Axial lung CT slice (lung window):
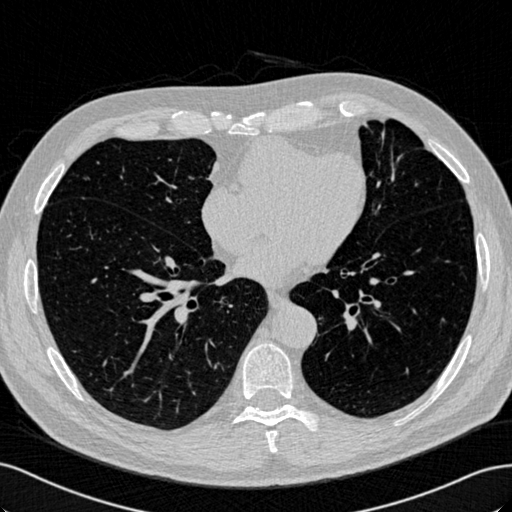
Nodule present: no